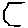
Label: hexagon